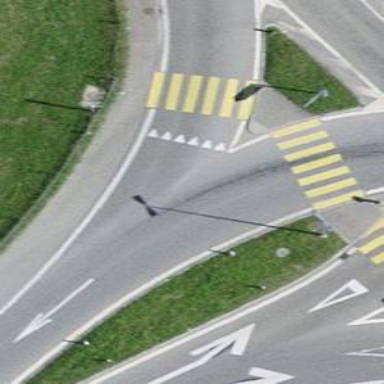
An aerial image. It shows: Road with "give way" sign.